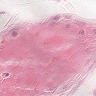
Metastatic tissue present: no